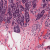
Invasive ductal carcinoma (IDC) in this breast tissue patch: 1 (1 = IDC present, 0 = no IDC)